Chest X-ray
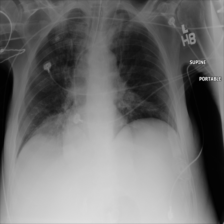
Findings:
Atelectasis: negative
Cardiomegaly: negative
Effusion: negative
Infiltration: negative
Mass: negative
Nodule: negative
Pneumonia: negative
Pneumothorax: negative
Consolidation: negative
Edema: negative
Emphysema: negative
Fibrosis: negative
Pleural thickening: negative
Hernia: negative